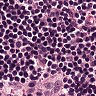
Metastatic tissue present: no